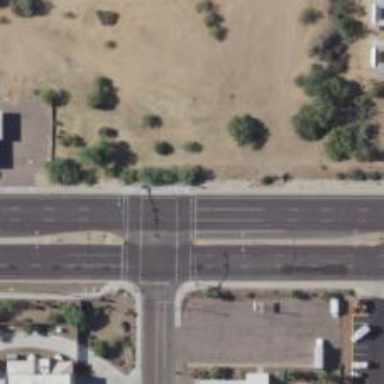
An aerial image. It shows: Solid stop line on the road.